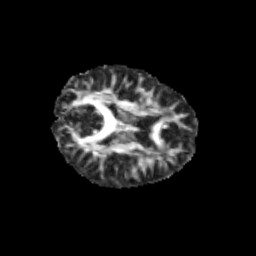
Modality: FA
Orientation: axial
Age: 12
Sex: female
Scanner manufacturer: siemens
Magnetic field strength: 3 T
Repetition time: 3.8 s
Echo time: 0.07 s